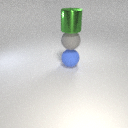
large green metal cylinder above large gray rubber sphere